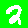
Digit: 2